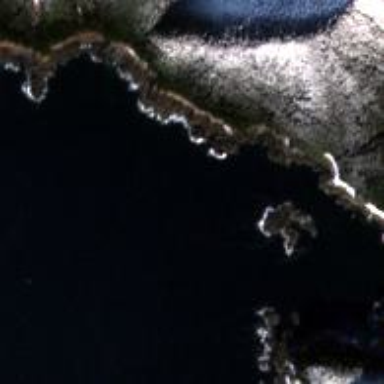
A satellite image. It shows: Beautiful bay with natural surroundings.